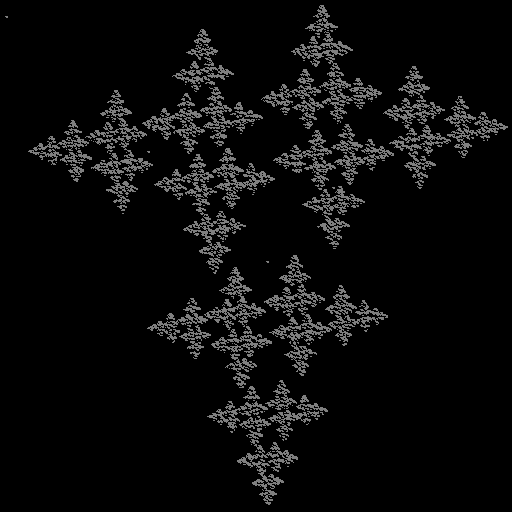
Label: crystal